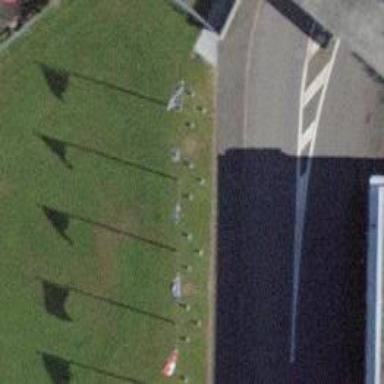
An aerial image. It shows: Flagpole structure.